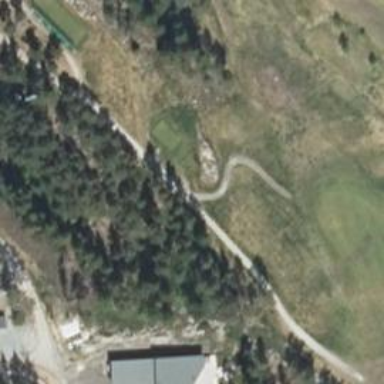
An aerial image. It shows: Path for both roads and golfers.